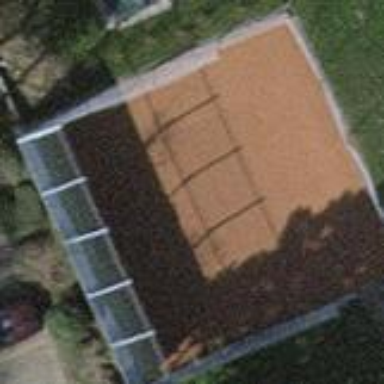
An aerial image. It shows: Tennis court on pitch designated for leisure land.